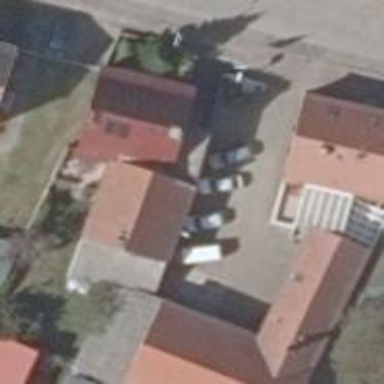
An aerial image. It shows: Car repair shop.